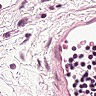
Metastatic tissue present: no